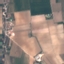
Label: PermanentCrop